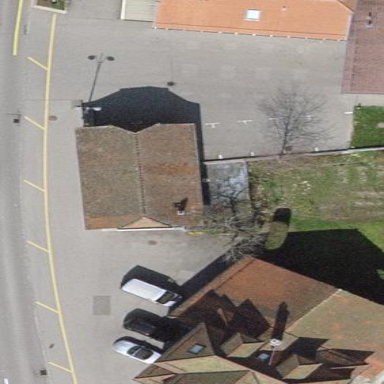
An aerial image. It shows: Convenience store under the retail building.